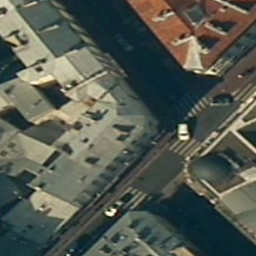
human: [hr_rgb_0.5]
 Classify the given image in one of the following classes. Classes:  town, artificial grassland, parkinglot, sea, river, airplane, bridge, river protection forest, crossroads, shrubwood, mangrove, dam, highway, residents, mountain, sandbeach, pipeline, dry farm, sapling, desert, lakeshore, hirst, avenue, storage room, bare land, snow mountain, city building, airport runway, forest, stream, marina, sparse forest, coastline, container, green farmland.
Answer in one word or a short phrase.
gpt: city building